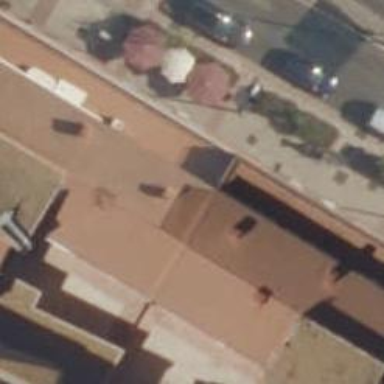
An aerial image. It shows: Restaurant.